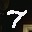
Label: 7